The plot is a time-scale (wavelet) decomposition of a bearing vibration signal. Diagnose the bearing from this image, choosing from: normal, inner_race, outer_race, ball.
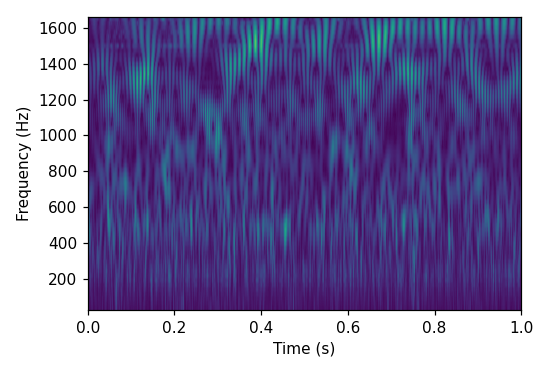
Answer: normal